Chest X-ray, PA view. Patient: 18 years old, sex F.
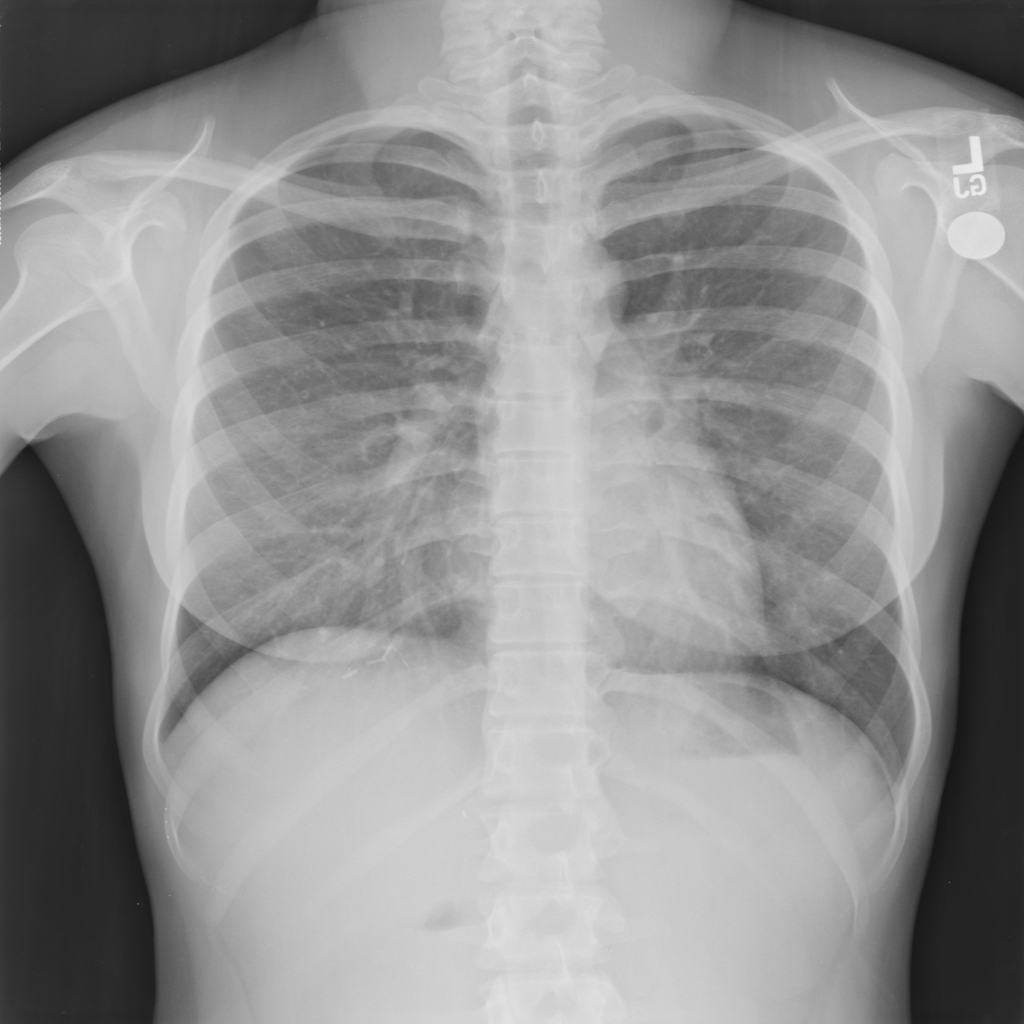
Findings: No Finding